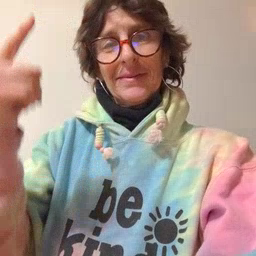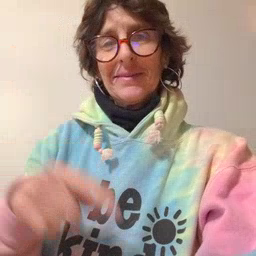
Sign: penny